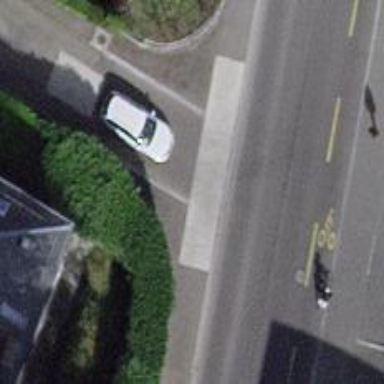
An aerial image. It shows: Unmarked crossing on the road.